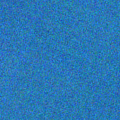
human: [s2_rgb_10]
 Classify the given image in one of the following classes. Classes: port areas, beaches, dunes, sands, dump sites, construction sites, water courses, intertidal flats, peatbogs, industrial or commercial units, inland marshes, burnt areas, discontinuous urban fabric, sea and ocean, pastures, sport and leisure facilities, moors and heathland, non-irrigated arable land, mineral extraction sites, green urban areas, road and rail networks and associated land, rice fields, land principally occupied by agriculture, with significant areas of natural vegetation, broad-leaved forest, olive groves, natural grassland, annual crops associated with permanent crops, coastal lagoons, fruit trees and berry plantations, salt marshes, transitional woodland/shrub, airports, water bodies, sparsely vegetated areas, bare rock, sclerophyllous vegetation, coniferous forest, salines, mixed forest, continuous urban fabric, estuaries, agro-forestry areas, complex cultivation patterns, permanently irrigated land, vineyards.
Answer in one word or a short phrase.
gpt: sea and ocean